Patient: sex F, age 43
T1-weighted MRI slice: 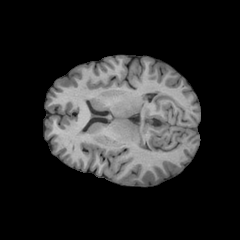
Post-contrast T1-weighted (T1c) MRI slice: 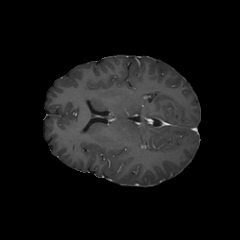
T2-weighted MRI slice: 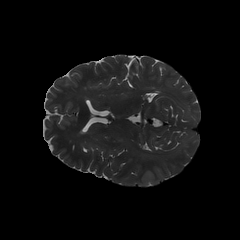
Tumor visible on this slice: yes
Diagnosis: Astrocytoma, IDH-wildtype
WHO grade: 3